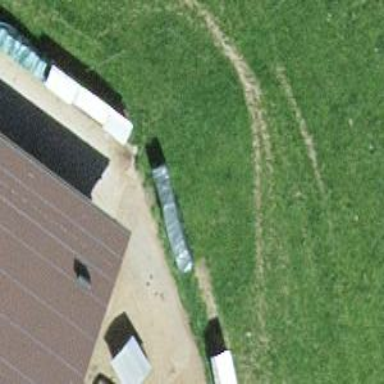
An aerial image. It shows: Farm.